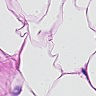
Metastatic tissue present: no